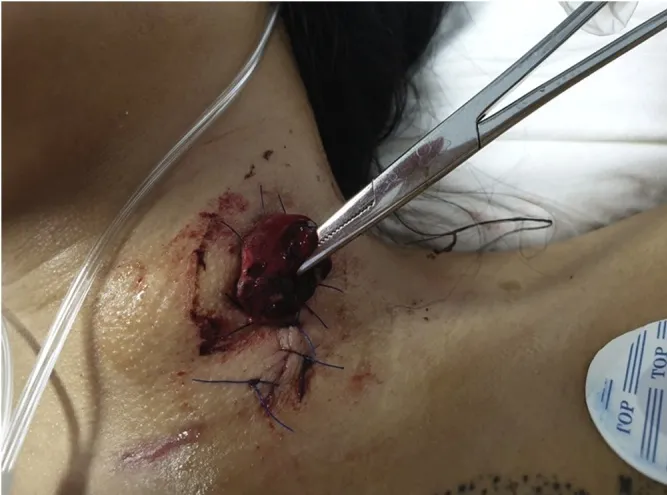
Cervical esophagostomy.
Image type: medical_photograph (other_medical_photograph)